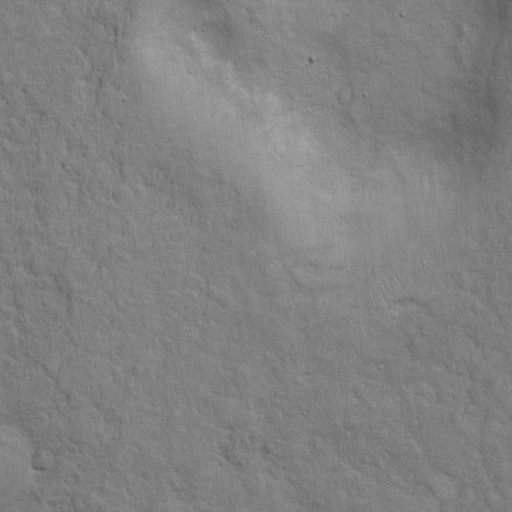
Objects detected: cone